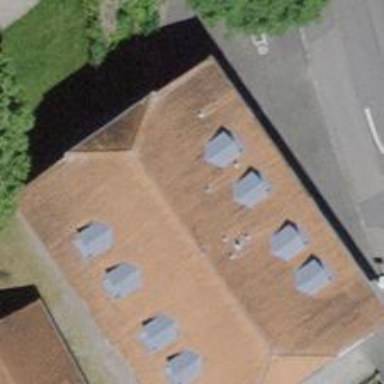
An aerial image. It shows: Kindergarten.